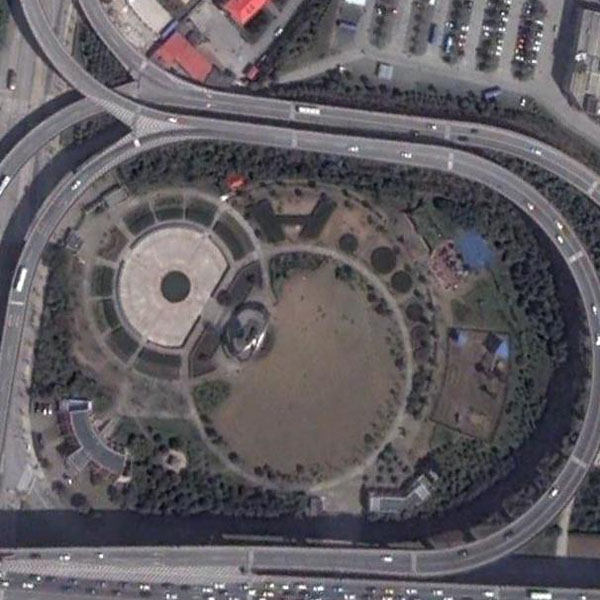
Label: Park